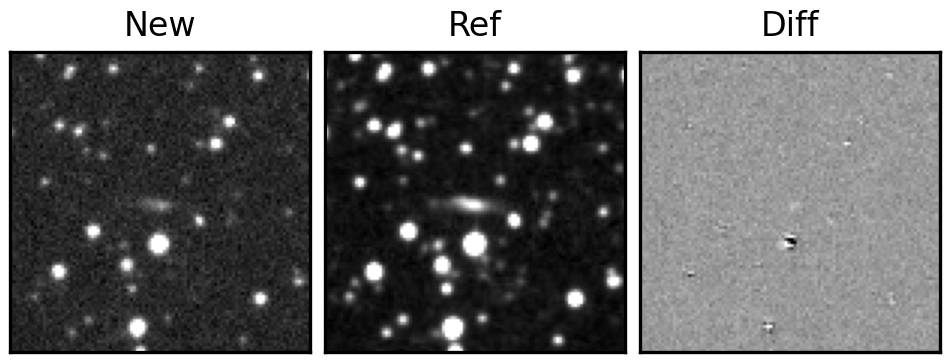
Label: real